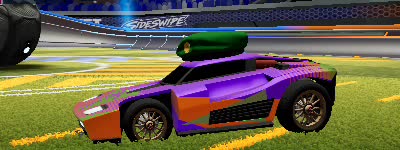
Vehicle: breakout